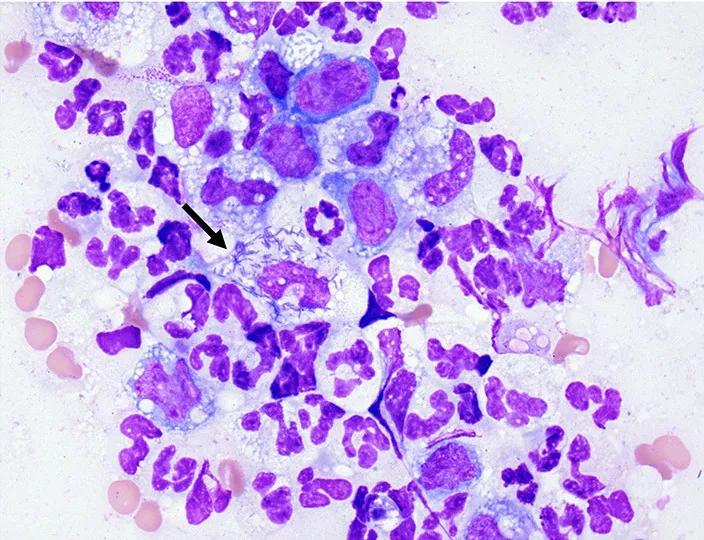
Cytology of pleural fluid. Photomicrograph of pleural effusion. Mixed inflammation, neutrophils and variably vacuolated macrophages. Neutrophil (arrow) with phagocytosed intracellular thin bacilli. Wright-Giemsa stain 100x oil objective.
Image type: pathology (giemsa)